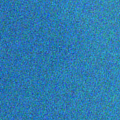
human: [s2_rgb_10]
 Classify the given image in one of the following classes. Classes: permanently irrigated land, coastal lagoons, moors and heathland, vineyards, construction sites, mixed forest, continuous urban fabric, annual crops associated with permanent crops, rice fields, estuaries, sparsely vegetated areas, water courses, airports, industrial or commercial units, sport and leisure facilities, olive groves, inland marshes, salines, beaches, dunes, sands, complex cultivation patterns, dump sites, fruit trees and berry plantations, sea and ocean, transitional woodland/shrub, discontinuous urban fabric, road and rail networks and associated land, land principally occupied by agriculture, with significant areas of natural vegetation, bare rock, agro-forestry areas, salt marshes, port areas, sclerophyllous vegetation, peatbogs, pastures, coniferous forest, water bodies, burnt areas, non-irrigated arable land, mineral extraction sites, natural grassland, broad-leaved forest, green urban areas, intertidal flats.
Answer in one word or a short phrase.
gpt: sea and ocean